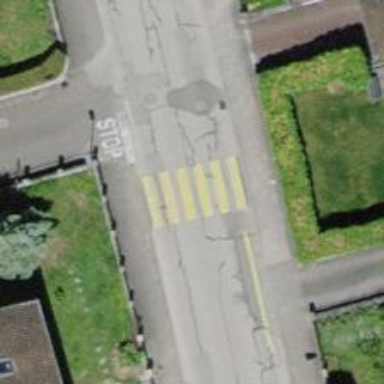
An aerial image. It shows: Unmarked pedestrian crossing with zebra markings.